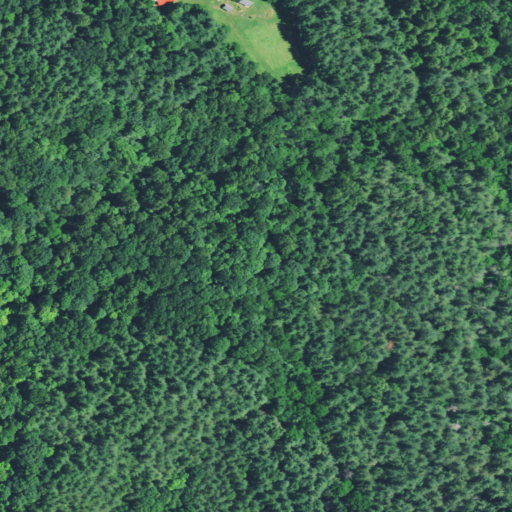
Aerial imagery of ridge(s) in Ohio named Spurrier Ridge containing evergreen forest, deciduous forest, mixed forest, grassland, open development, and low intensity development